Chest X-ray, PA view. Patient: 58 years old, sex M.
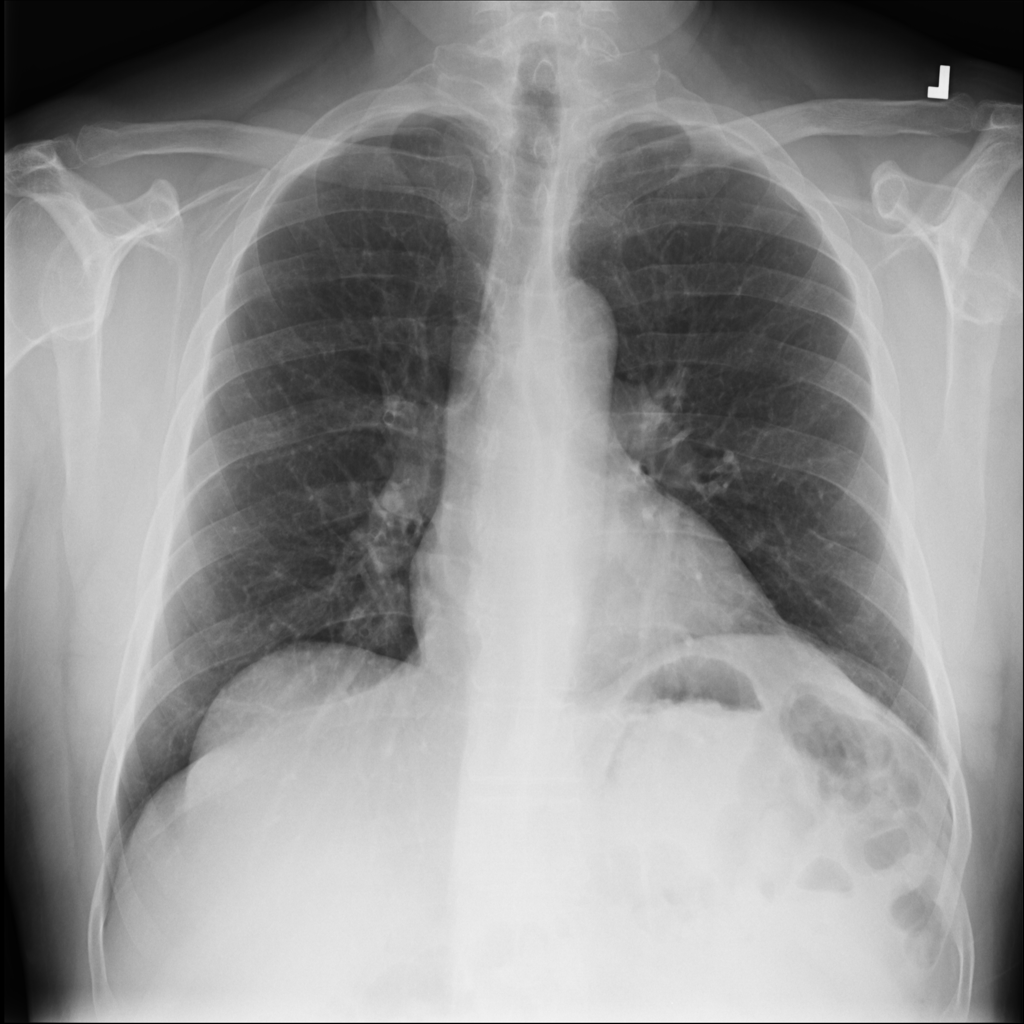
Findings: No Finding